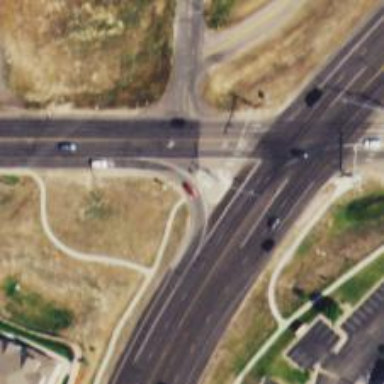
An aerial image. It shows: Marked crossing with zebra markings on the road.